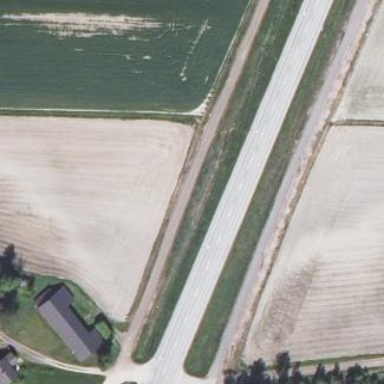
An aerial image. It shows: Service road.